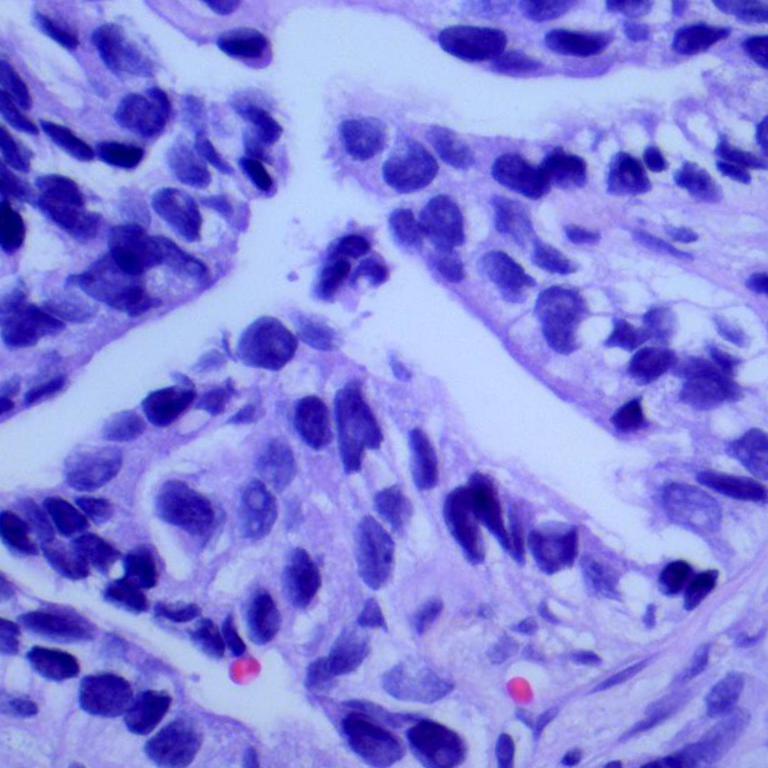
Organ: lung
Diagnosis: adenocarcinomas